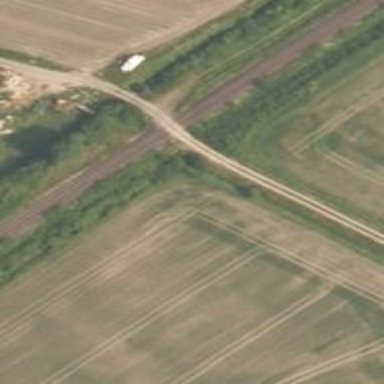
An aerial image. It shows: Crossing with saltire markings.